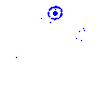
Particle: pion